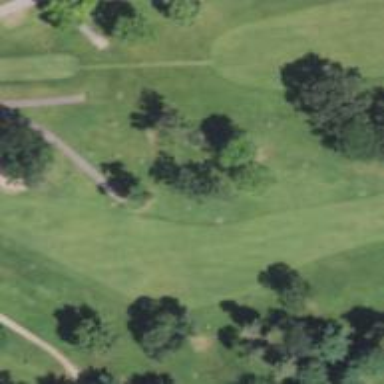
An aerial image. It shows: Grassy area designated as golf fairway.